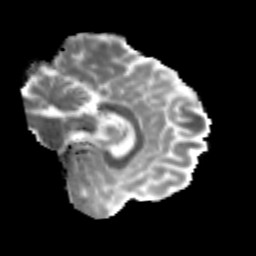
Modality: MD
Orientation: sagittal
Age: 26
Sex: male
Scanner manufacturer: siemens
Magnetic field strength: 3 T
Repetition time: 3.5 s
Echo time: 0.125 s